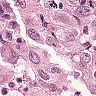
Metastatic tissue present: yes